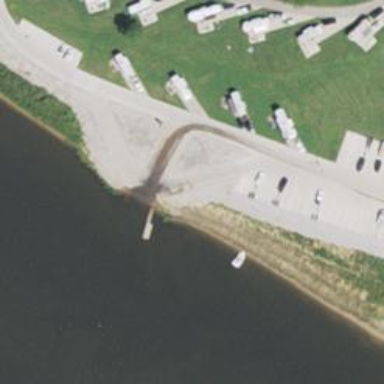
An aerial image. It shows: Slipway on service road designed for leisure land access.